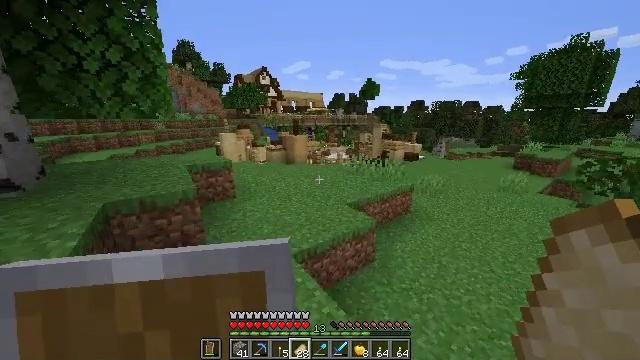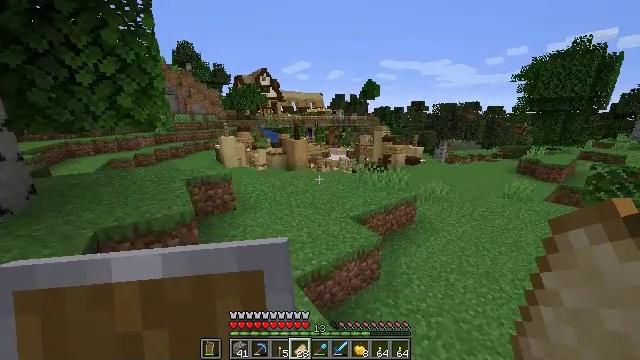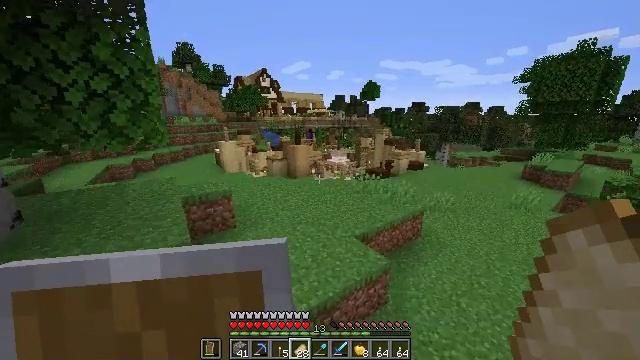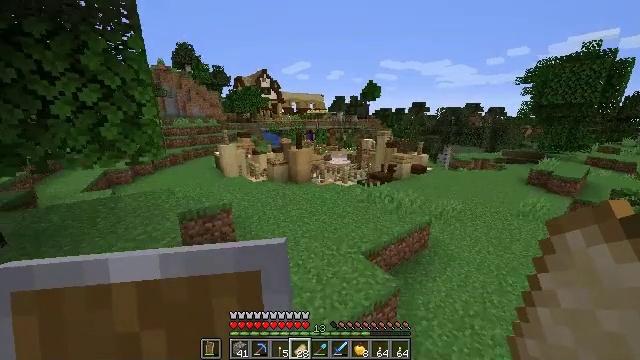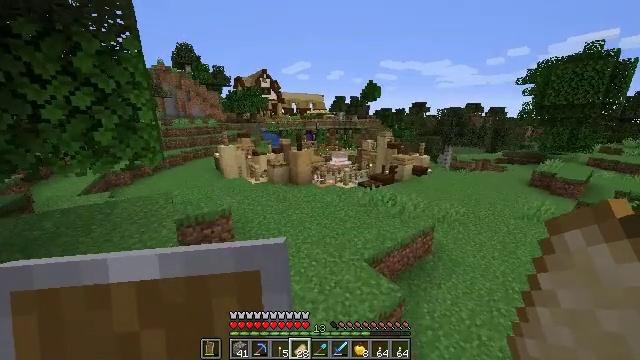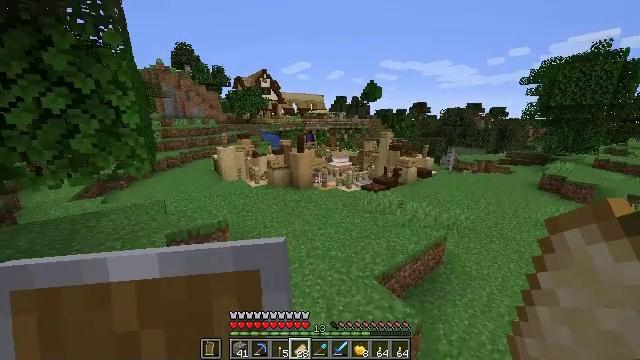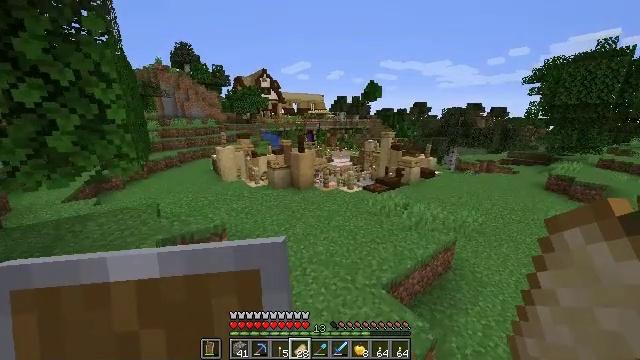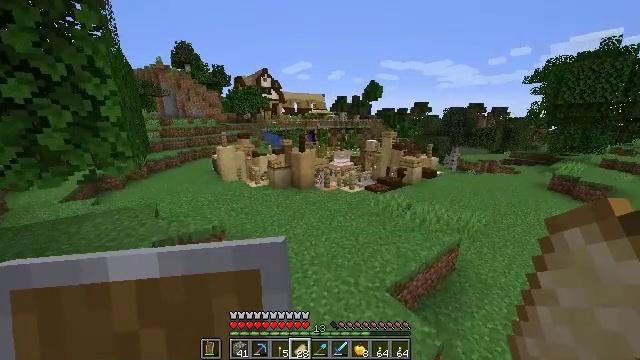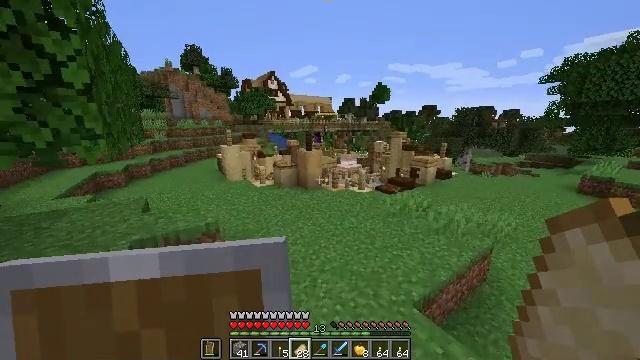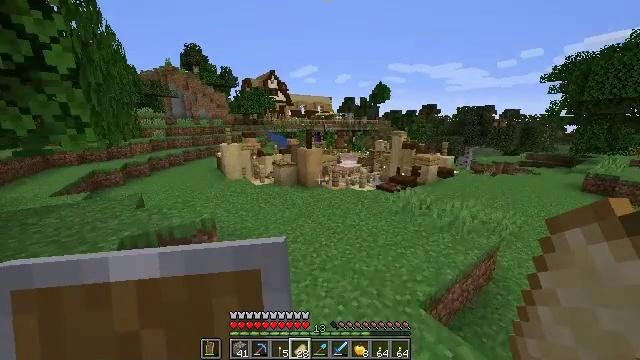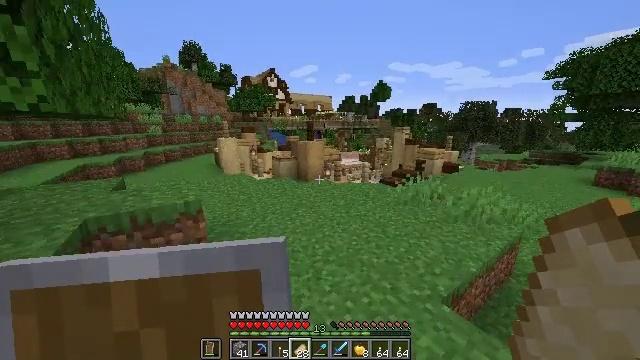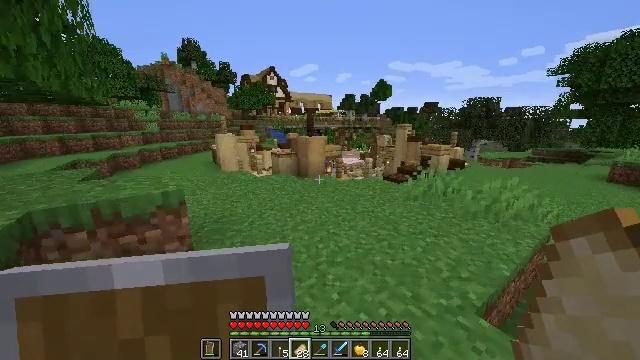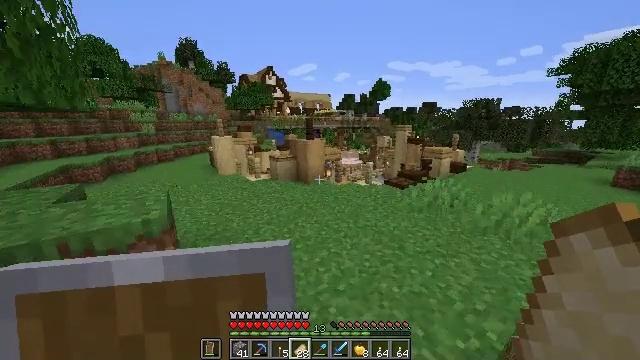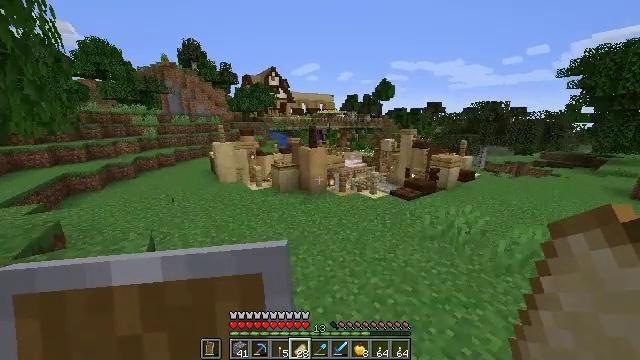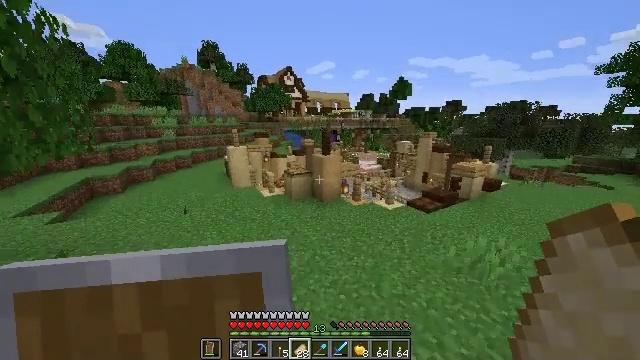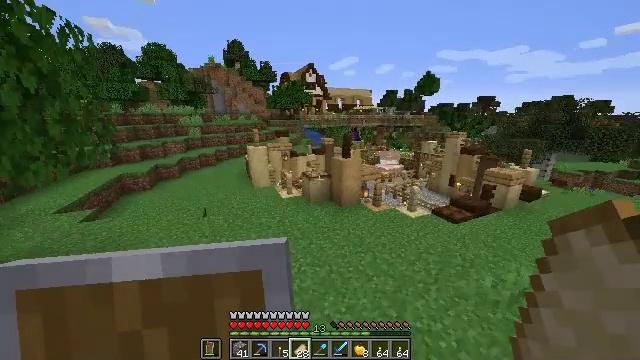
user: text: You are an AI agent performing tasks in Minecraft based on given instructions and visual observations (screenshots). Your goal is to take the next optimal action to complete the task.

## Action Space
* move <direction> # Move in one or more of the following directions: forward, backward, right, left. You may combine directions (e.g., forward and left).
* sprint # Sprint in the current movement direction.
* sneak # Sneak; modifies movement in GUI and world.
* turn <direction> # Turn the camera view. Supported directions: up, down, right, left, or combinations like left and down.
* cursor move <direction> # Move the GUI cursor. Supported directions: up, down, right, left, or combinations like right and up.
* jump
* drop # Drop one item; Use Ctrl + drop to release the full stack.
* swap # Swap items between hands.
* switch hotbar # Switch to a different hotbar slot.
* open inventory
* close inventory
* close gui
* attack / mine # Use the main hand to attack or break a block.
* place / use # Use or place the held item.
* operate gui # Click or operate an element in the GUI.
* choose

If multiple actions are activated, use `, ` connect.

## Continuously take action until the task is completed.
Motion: motion action
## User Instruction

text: Combat the chicken.
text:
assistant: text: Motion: move forward and move left, jump
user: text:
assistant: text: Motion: move forward and move left, jump
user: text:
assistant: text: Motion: move forward, jump
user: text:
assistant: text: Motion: move forward, jump
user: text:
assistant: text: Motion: move forward, jump
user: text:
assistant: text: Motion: move forward, jump
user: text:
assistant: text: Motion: move forward, jump
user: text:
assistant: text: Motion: move forward, turn left, jump
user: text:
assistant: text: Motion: move forward, jump
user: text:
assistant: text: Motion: move forward, jump
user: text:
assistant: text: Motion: move forward, jump
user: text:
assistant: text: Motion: move forward, jump
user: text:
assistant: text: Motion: move forward, jump
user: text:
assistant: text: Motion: move forward, turn left, jump
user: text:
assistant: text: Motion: move forward, turn left, jump
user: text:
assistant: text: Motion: move forward, turn left, jump
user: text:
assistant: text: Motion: move forward and move left, turn left, jump
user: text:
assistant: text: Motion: move forward and move left, jump
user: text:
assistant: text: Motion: move forward and move left, jump
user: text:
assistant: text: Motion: move forward and move left, jump
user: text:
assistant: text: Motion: move forward and move left, jump
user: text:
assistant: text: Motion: move forward and move left, turn right, jump
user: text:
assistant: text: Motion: move forward and move right, turn right, jump
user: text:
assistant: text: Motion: move forward and move right, turn right, jump
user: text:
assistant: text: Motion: move forward and move right, jump
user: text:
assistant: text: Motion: move forward and move right, turn right, jump
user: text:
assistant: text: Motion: move forward and move right, turn right and down, jump
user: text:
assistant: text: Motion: move forward and move right, turn right and down, jump
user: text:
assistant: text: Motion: move forward and move right, jump
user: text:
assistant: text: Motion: move forward and move right, jump